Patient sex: M
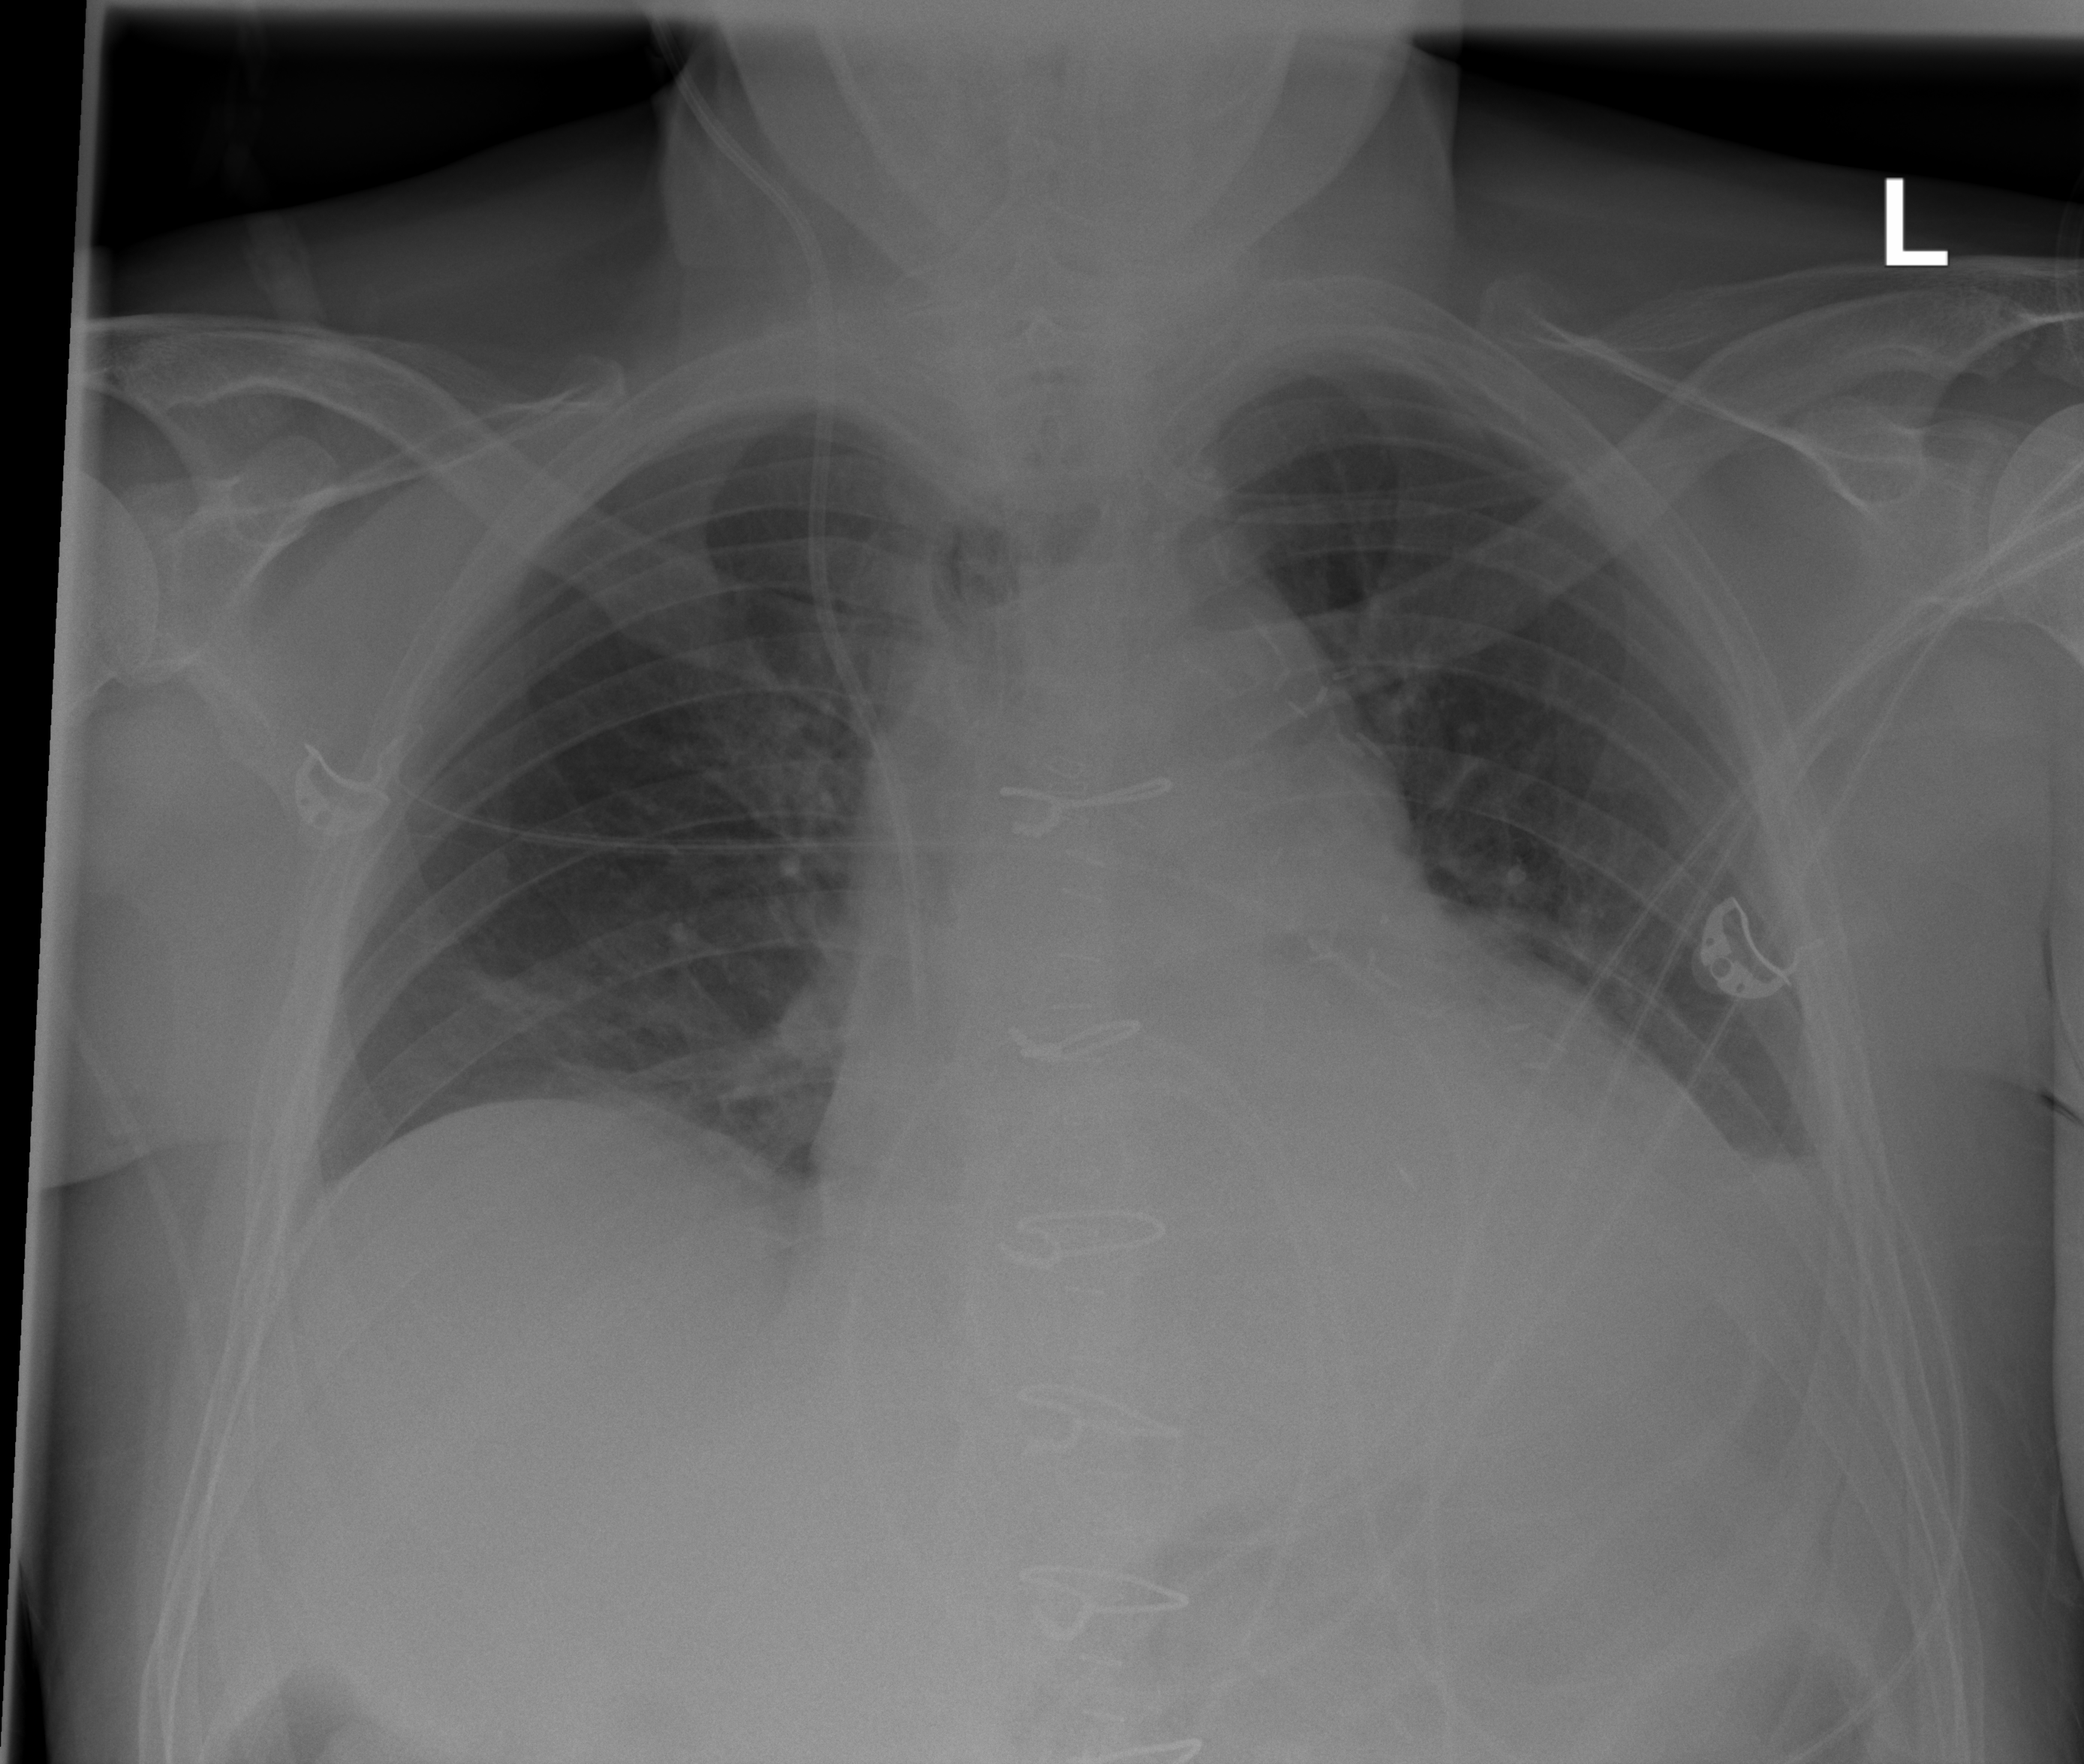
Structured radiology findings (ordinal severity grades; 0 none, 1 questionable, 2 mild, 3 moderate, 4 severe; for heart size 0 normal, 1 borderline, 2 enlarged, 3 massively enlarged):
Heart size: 1
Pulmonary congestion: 1
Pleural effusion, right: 0
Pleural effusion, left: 2
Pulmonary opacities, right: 0
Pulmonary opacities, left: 0
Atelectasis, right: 2
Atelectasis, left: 2